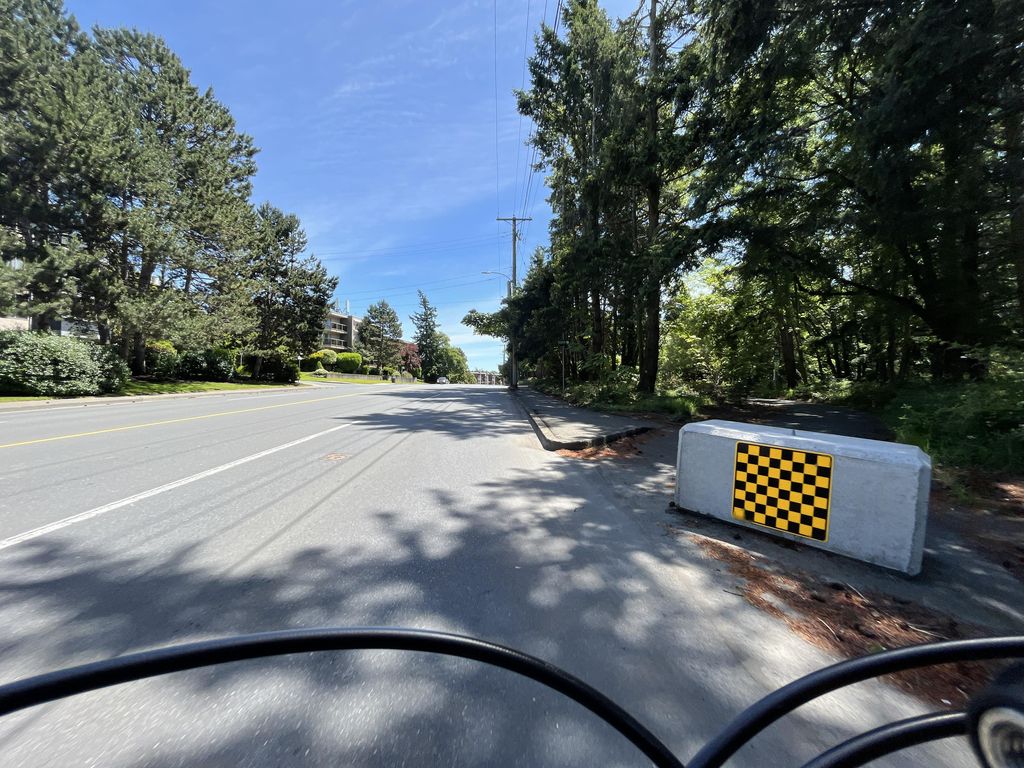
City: victoria